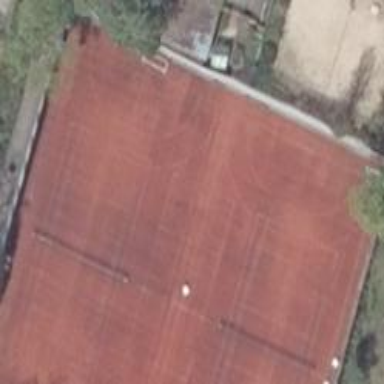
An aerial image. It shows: Tennis pitch with clay surface for leisure sports.